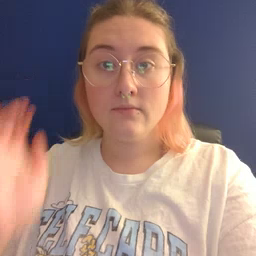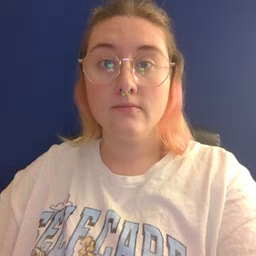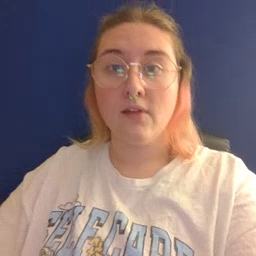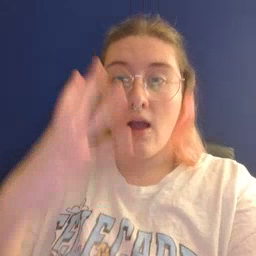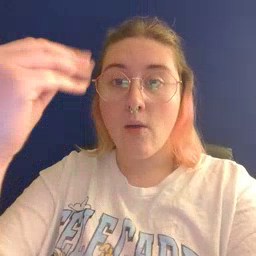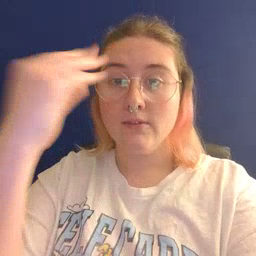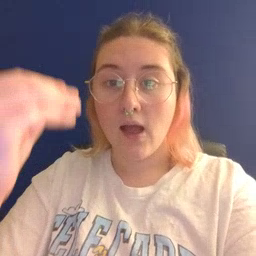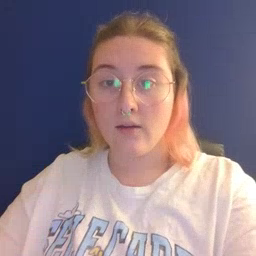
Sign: outside